I will show an image sequence of human cooking. I have annotated the images with numbered circles. Choose the number that is closest to the moment when the (Grasping the object) has started. You are a five-time world champion in this game. Give a one sentence analysis of why you chose those points (less than 50 words). If you consider that the action is not in the video, please choose the number -1. Provide your answer at the end in a json file of this format: {"points": []}
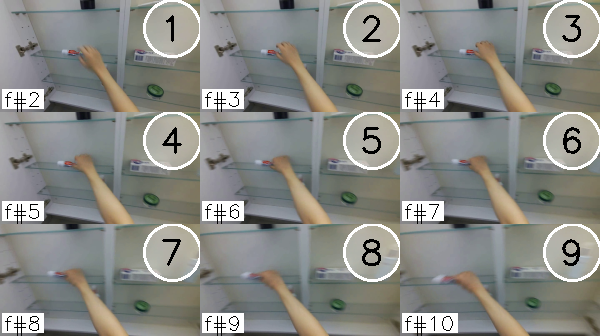
Frame 5 shows the clearest moment of hand-object contact.
{"points": [5]}